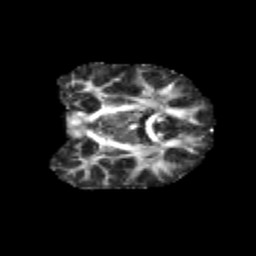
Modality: FA
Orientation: coronal
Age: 11
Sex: female
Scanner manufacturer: siemens
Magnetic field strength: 3 T
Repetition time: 3.8 s
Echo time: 0.07 s